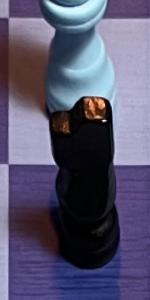
Label: Knight_Black